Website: apple-inc
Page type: review-order
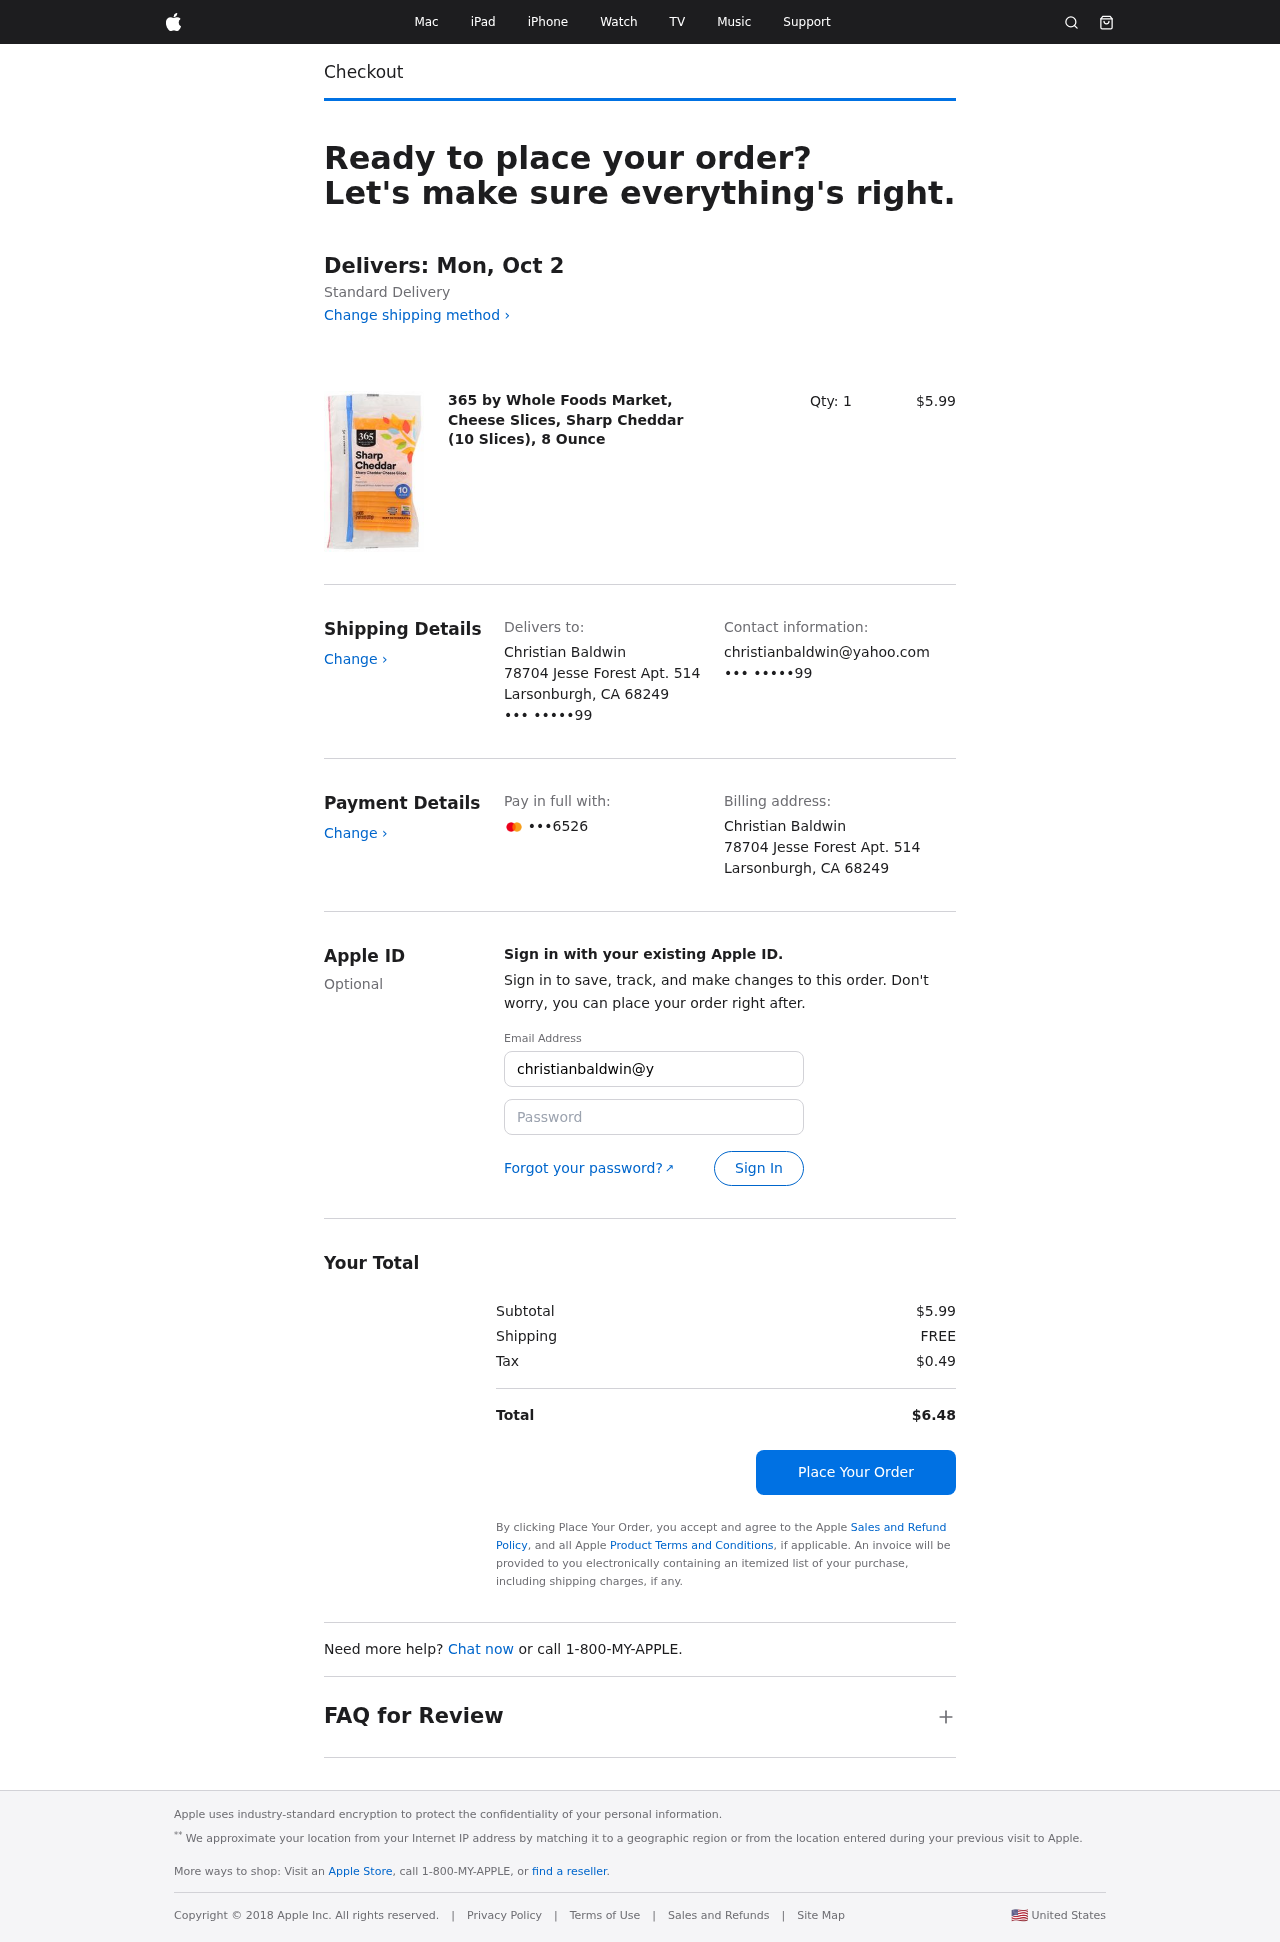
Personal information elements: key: PII_CARD_LAST4
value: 6526
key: PII_CITY_STATE_ZIP
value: Larsonburgh, CA 68249
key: PII_EMAIL3
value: christianbaldwin@yahoo.com
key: PII_FULLNAME
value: Christian Baldwin
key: PII_PHONE_SUFFIX
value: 99
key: PII_STREET
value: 78704 Jesse Forest Apt. 514
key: PII_EMAIL2
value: christianbaldwin@yahoo.com
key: PII_PHONE_SUFFIX2
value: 99
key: PII_FULLNAME2
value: Christian Baldwin
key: PII_STREET2
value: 78704 Jesse Forest Apt. 514
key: PII_CITY_STATE_ZIP2
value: Larsonburgh, CA 68249
Product elements: key: PRODUCT1_NAME
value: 365 by Whole Foods Market, Cheese Slices, Sharp Cheddar (10 Slices), 8 Ounce
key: PRODUCT1_PRICE
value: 5.99
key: PRODUCT1_QUANTITY
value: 1
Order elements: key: ORDER_DELIVERY_DATE
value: Delivers: Mon, Oct 2
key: ORDER_SUBTOTAL
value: $5.99
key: ORDER_SHIPPING_COST
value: FREE
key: ORDER_TAX
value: $0.49
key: ORDER_TOTAL
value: $6.48